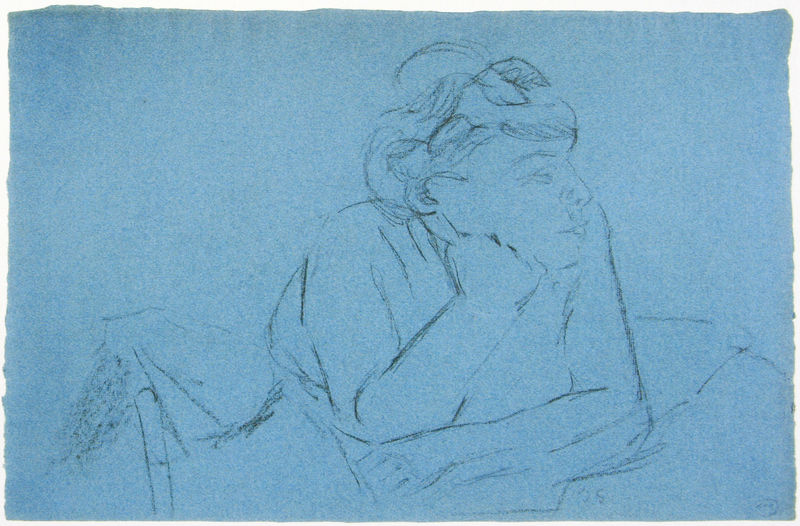
Titel: Frau im Café
Künstler: Ida Gerhardi
Standort: Münster
Institution: LWL-Landesmuseum für Kunst und Kulturgeschichte
Schlagwörter: akt, blau, hand, körper, nackt, impressionismus, kirchner, degas, ellbogen, finger, frau, frisur, grau, haar, kleid, mund, nase, profil, schwarz, skizze, stirn, stuhl, stützen, tisch, toulouse lautrec, zeichnung, blick, tuch, arm, arme, augen, bluse, gesicht, rahmen, hände, portrait, porträt, ferne, einsam, auge, haare, augenbrauen, kinn, lippen, locken, schulter, hellblau, taille, brüste, dutt, papier, liegen, stab, studie, grafik, graphik, linien, bank, kissen, weiblich, büste, bett, hochgesteckt, nachdenklich, wange, liegend, aufstützen, striche, umriss, buch, denken, gestützt, linear, nakt, faust, bleistift, entwurf, gedreht, braue, karton, verschränkt, sehnsucht, halb, profilansicht, räkeln, ruch, fast, sctriche, denlen